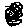
Label: flower